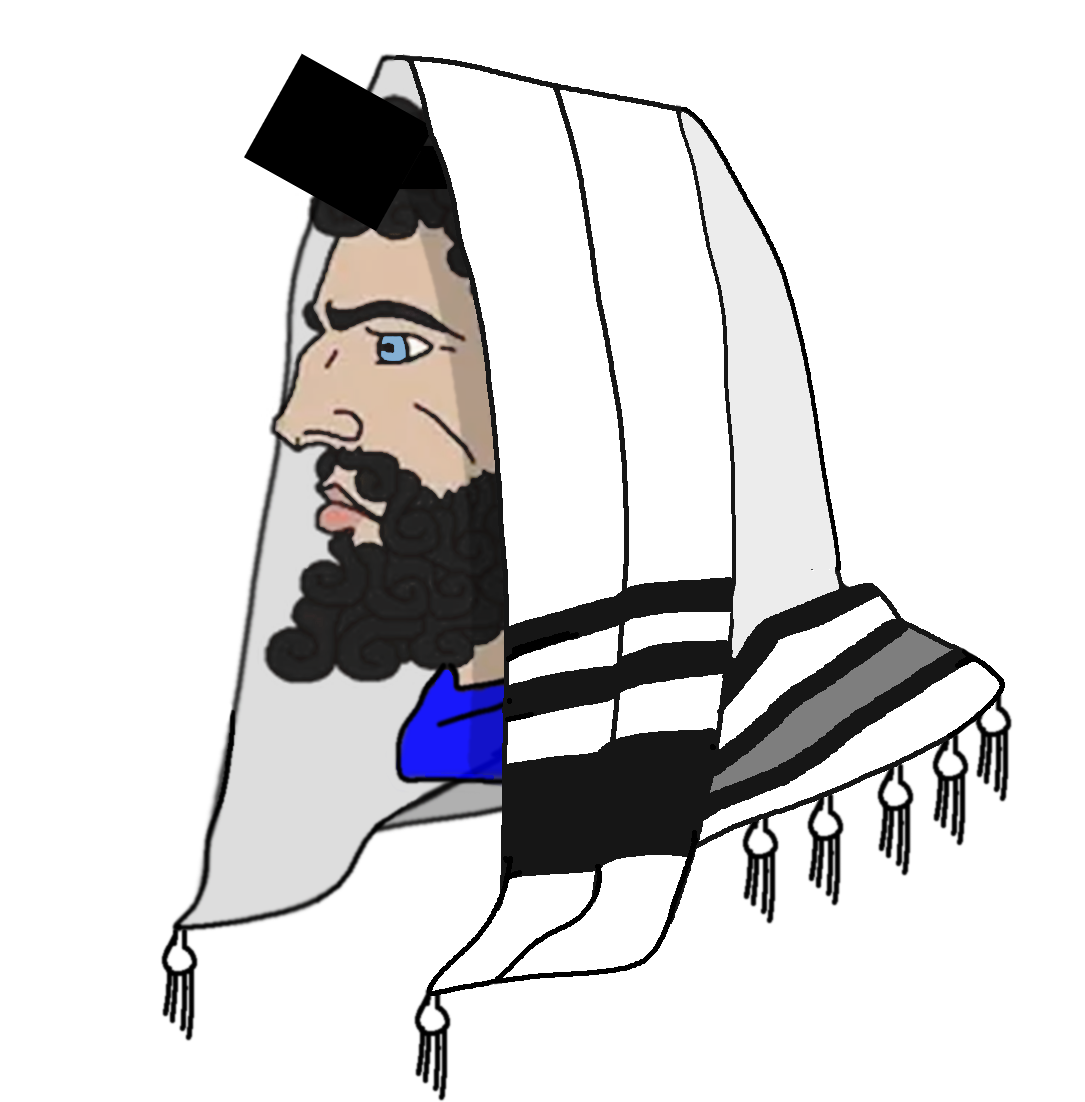
Label: 4_Yes_Chad